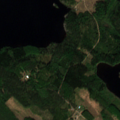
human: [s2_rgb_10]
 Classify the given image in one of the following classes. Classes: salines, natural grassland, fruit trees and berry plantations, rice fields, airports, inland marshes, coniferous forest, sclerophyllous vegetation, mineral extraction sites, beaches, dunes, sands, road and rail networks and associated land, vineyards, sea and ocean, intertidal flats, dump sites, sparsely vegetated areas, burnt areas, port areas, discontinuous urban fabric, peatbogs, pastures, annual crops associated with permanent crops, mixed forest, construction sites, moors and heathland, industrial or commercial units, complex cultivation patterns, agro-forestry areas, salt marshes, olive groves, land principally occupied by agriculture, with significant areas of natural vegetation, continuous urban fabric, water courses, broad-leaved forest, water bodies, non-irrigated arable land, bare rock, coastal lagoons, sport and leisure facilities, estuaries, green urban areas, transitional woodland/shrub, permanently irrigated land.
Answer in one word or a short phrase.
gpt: broad-leaved forest, coniferous forest, mixed forest, transitional woodland/shrub, water bodies